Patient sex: F
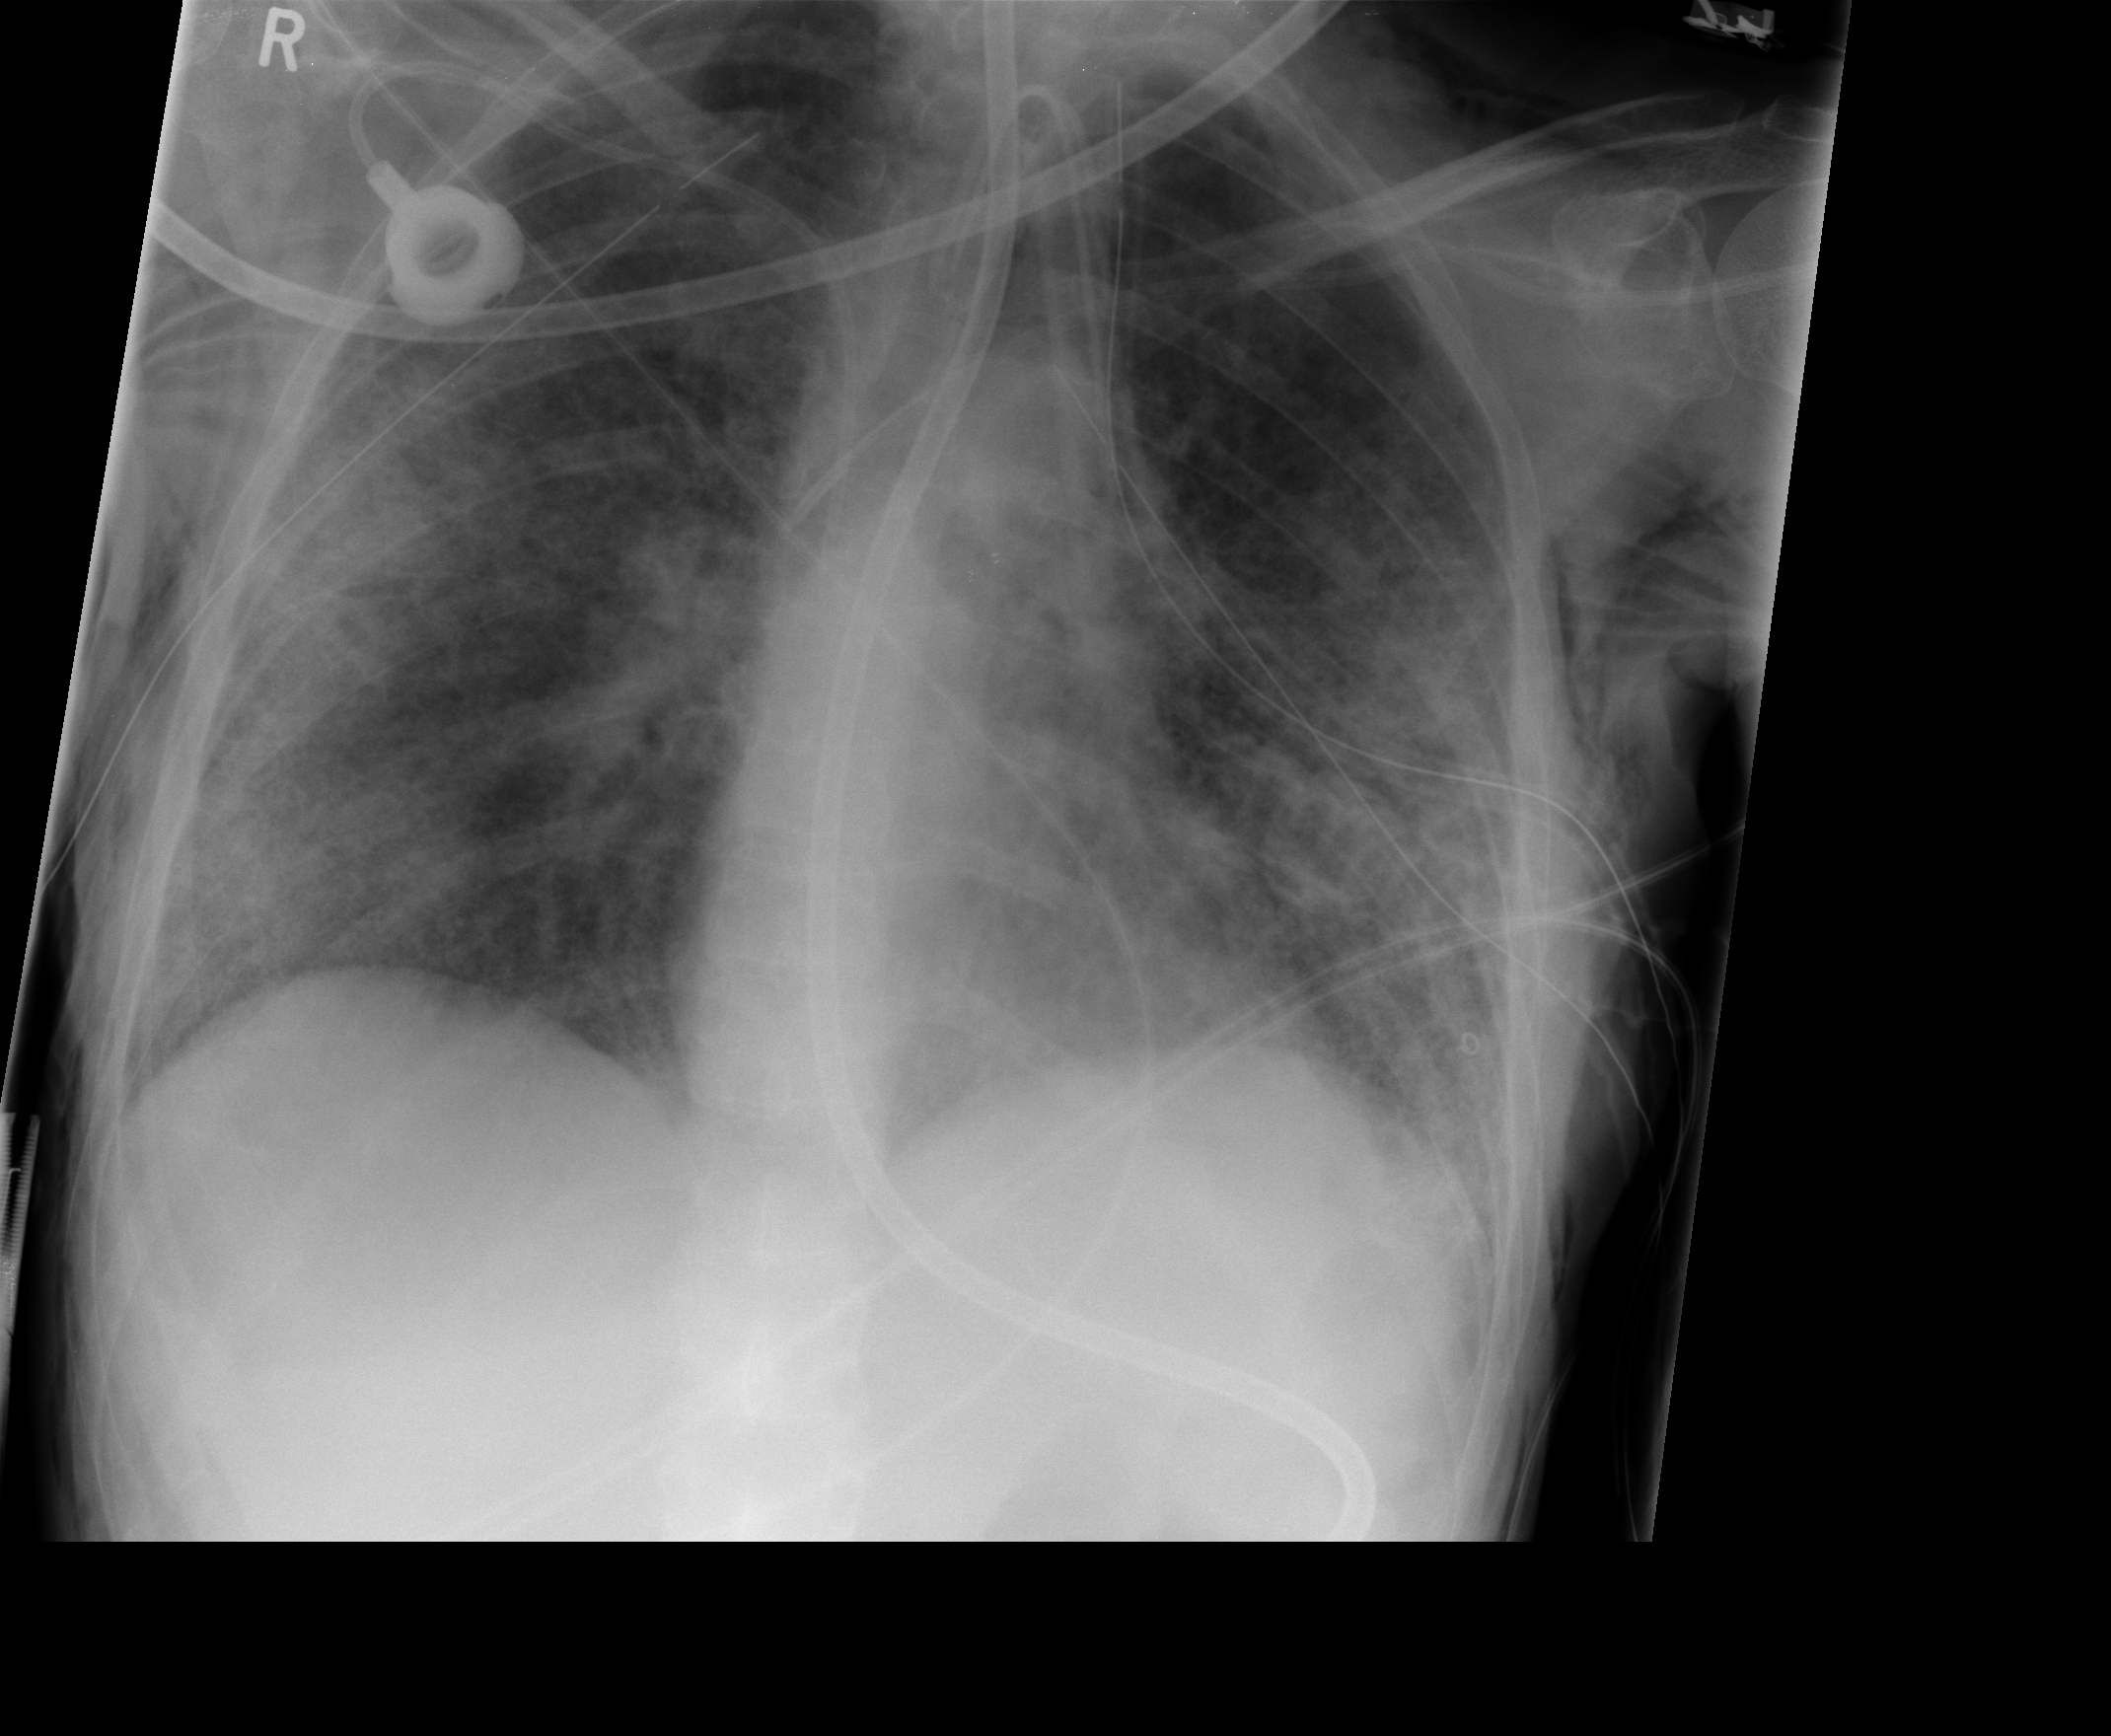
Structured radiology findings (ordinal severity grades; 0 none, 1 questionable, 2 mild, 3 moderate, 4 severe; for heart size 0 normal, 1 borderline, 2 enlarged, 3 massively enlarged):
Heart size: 0
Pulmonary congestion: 2
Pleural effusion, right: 0
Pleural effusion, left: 0
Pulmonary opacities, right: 4
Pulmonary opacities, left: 4
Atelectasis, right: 0
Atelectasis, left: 0